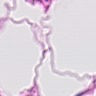
Metastatic tissue present: no